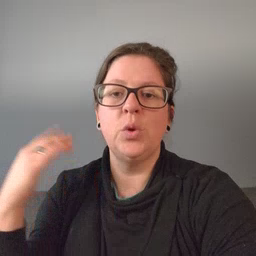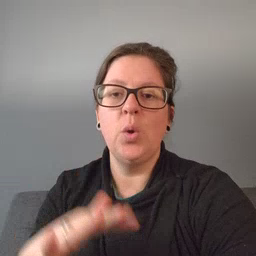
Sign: snow